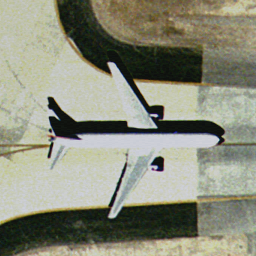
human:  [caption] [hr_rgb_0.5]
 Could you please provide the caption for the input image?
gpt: A white airplane is taxiing on the runway .

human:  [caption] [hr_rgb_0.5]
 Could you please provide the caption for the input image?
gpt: A plane is taxiing on the runway.

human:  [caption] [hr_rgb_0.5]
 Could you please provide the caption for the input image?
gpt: The plane is taxiing on the runway.

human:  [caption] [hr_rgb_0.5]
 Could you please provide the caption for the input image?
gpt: There is a white airplane taxiing on the runway .

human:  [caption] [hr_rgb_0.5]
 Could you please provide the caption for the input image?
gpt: The plane glided on the runway.